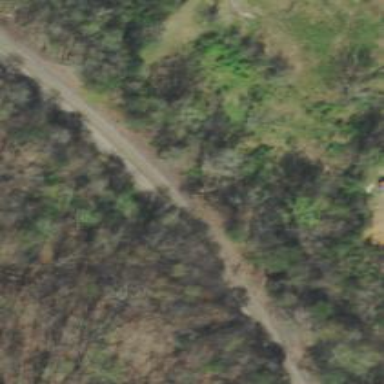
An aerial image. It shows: Railway track.